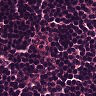
Metastatic tissue present: no